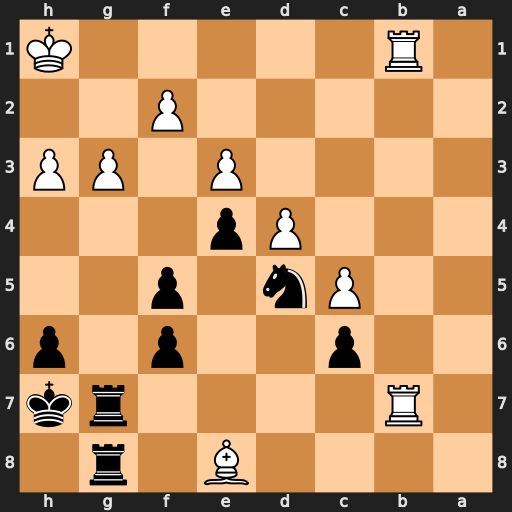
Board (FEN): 4B1r1/1R4rk/2p2p1p/2Pn1p2/3Pp3/4P1PP/5P2/1R5K
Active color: b
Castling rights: -
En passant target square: -
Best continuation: Rxe8 Rxg7+ Kxg7